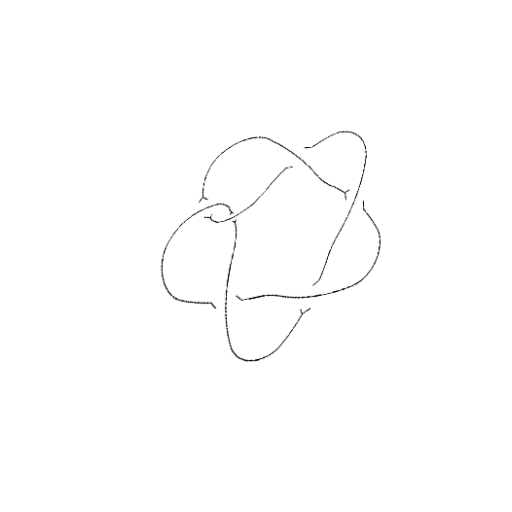
Crossing number: 6